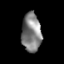
Tissue: skin
Cell type: Epithelial cells
Senescence score: 0.2567
Nuclear area (px): 743
Mean DAPI intensity: 129.552